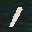
Label: 1